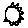
Label: sun